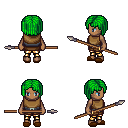
a pixel art fantasy rpg character, female body template, human, dark skin, leather chest armor, gold greaves, green pageboy hairstyle, brown slippers, spear, four views (front, back, left, right), 2x2 character sprite sheet, small pixel art, hard edges, no anti-aliasing